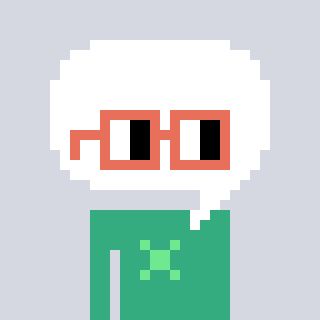
a pixel art character with square orange glasses, a speech bubble-shaped head and a teal-colored body on a cool background